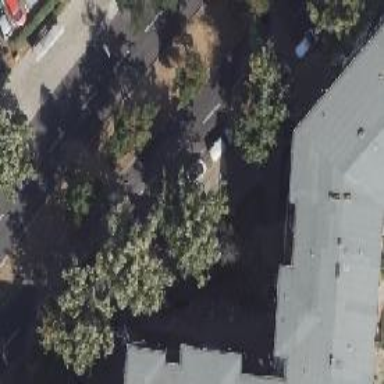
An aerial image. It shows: Deciduous tree with broadleaved leaves.